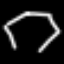
Label: octagon